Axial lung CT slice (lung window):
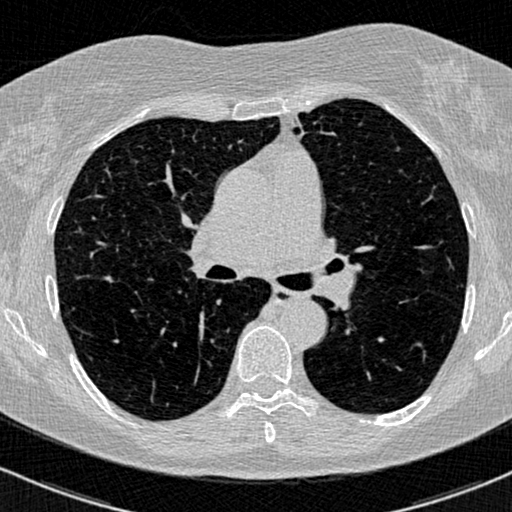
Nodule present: no